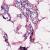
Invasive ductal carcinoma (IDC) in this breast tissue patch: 1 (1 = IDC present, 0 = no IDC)